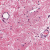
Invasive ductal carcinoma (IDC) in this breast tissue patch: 0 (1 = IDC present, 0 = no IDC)